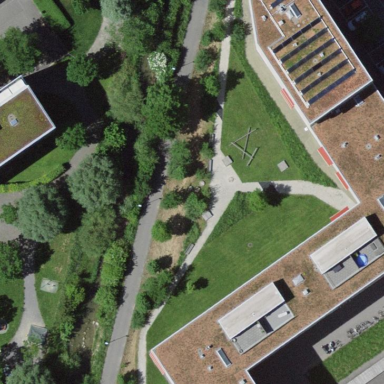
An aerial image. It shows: Grey building with flat roof. It consists of apartments.